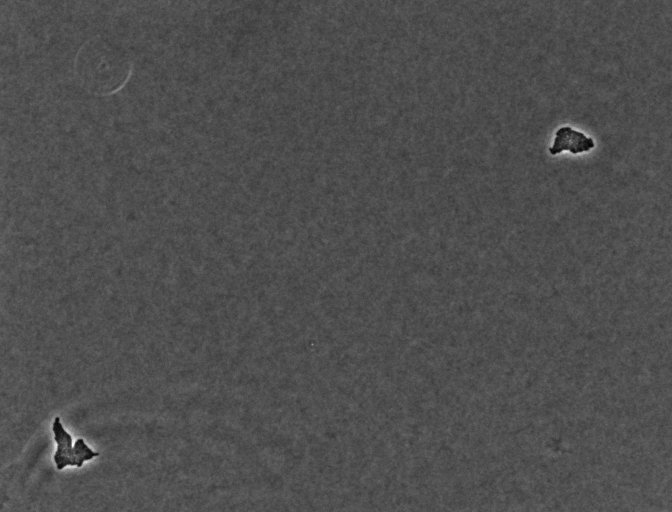
Phase contrast microscopy, 20x objective, 3 h incubation